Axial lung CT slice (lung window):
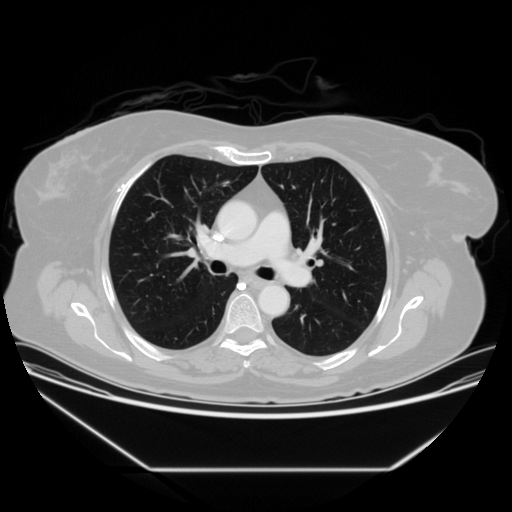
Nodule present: no